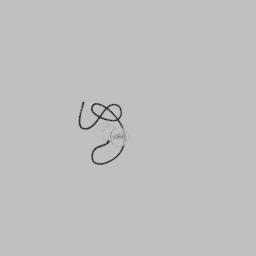
Label: tools